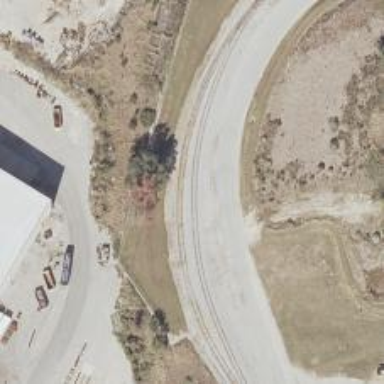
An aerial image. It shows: Railway siding for service.